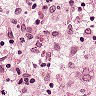
Metastatic tissue present: no